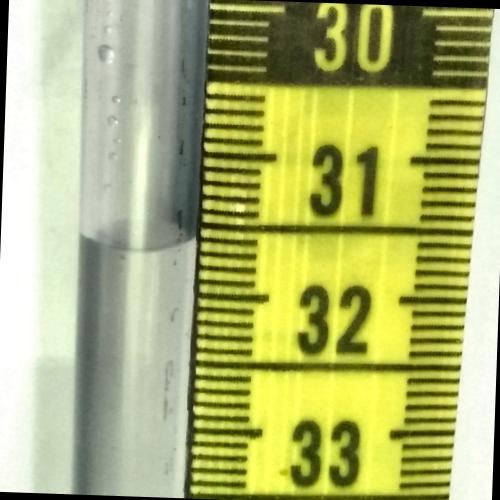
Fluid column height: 31.6 cm